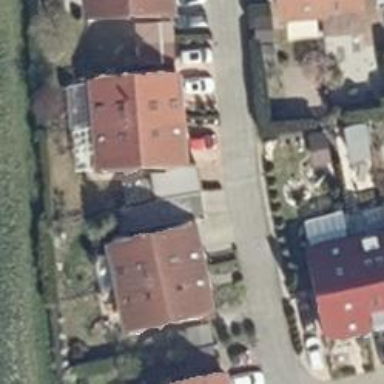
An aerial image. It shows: Living street.